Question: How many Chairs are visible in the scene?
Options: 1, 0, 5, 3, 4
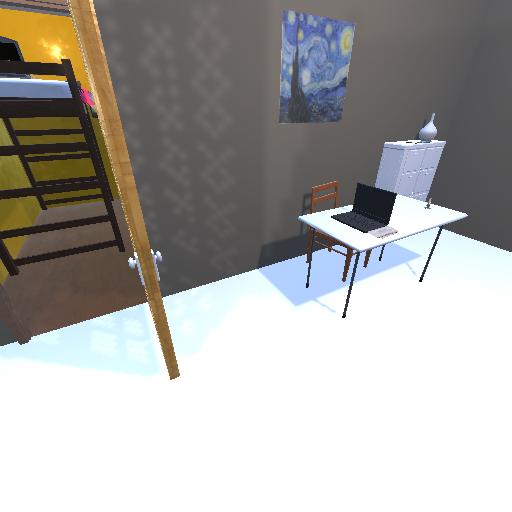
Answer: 1